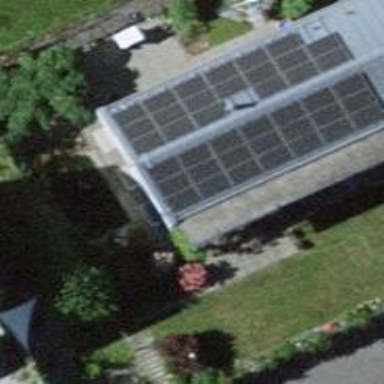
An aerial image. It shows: Solar power generator.